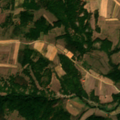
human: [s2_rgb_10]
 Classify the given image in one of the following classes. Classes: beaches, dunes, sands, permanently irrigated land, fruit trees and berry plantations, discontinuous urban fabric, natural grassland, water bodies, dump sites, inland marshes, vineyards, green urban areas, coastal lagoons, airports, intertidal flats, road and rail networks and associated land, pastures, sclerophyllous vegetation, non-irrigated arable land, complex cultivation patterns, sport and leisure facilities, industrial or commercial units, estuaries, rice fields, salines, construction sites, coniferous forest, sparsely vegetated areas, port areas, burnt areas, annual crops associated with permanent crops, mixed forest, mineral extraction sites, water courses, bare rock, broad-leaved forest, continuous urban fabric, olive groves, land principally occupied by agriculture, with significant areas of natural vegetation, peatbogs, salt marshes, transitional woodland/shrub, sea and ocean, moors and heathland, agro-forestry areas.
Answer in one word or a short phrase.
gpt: complex cultivation patterns, land principally occupied by agriculture, with significant areas of natural vegetation, broad-leaved forest